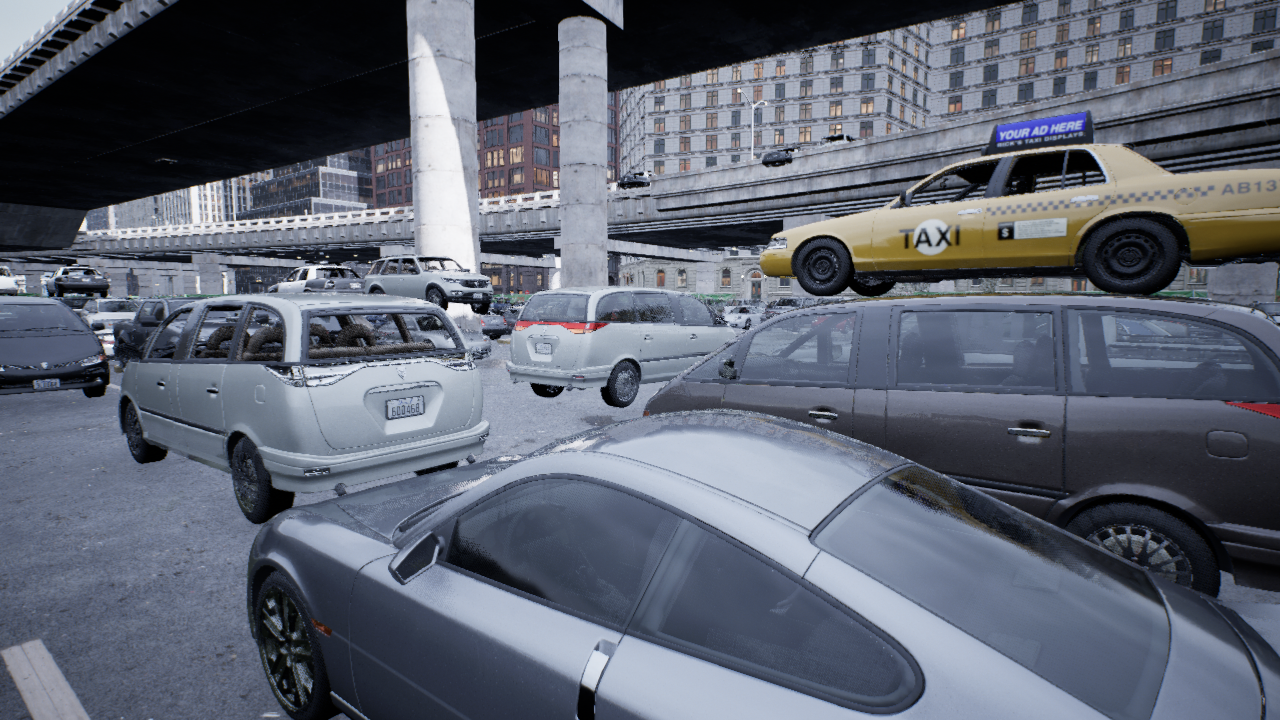
Venue: arterial
Lighting: overcast
Vehicle rig: minivan